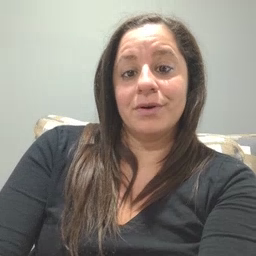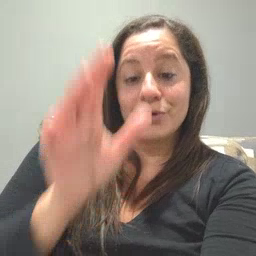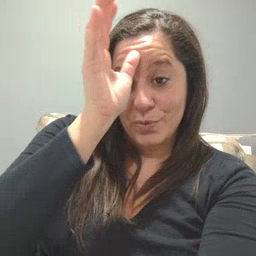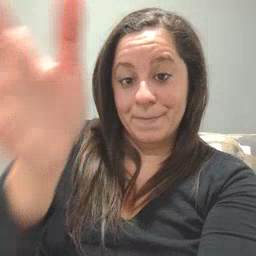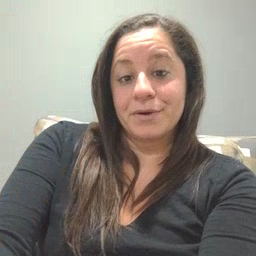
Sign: grandpa